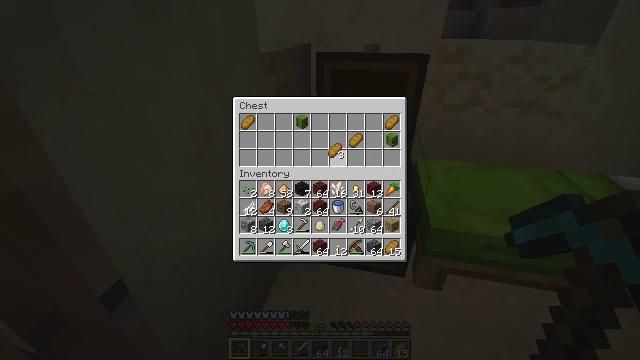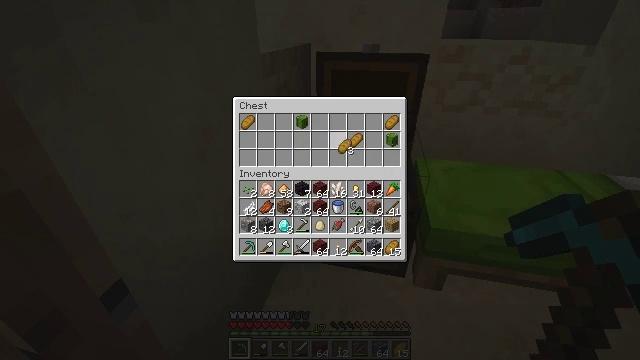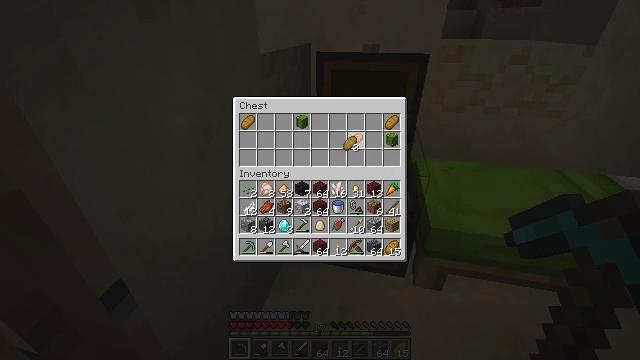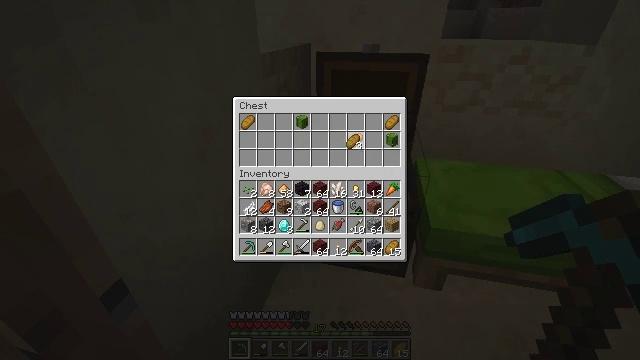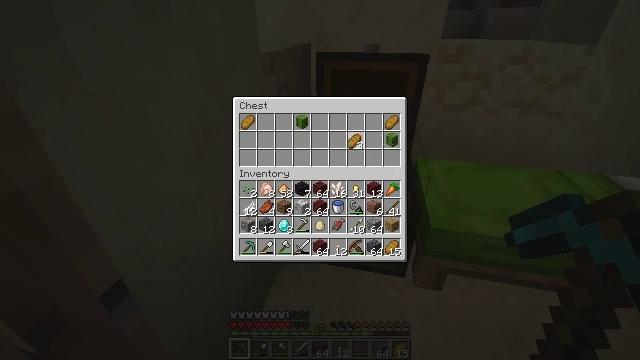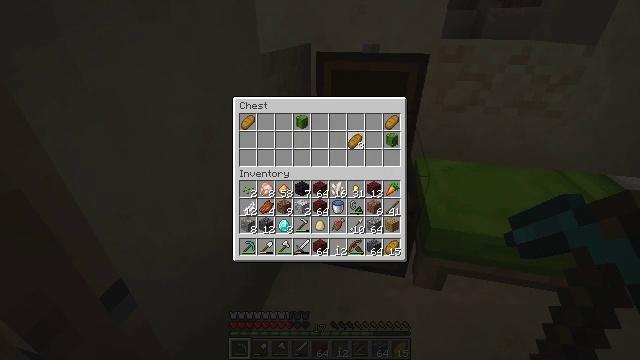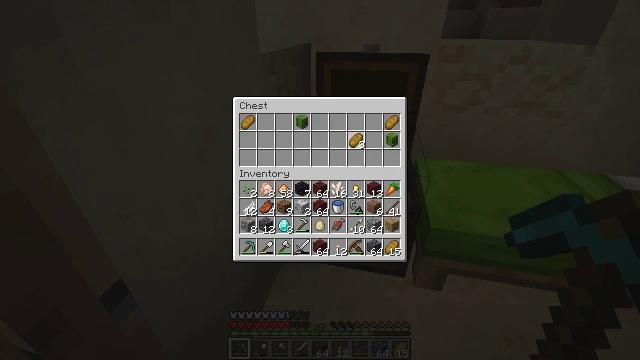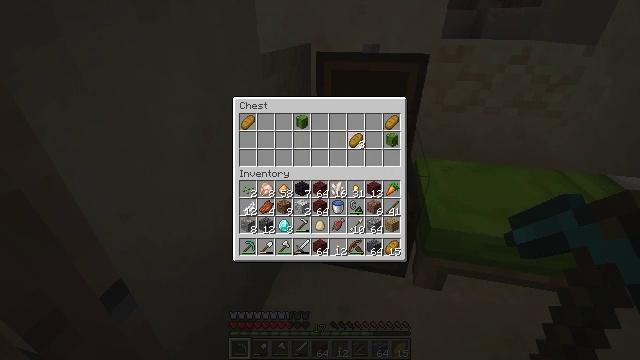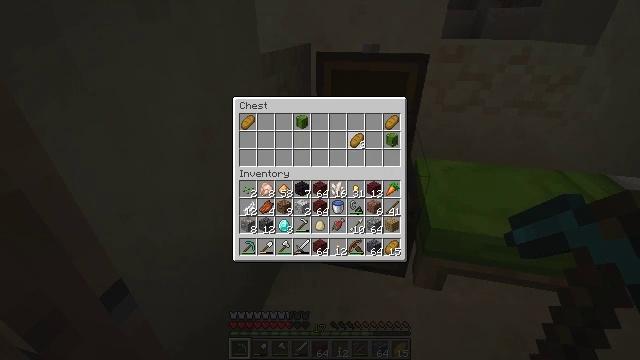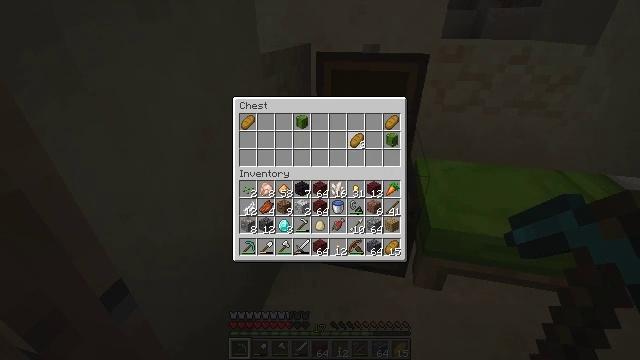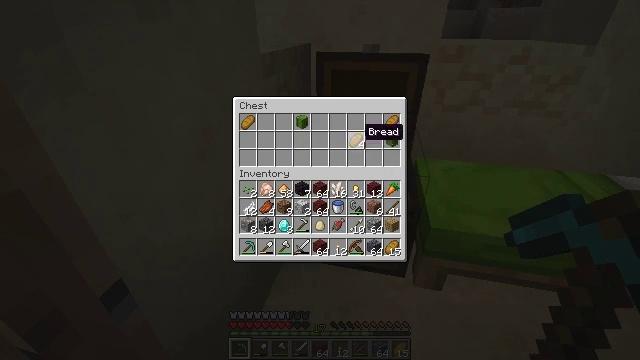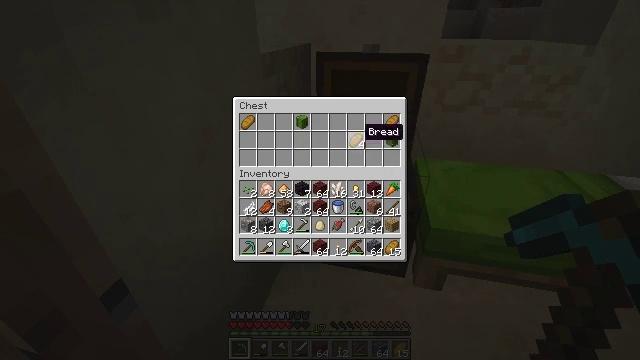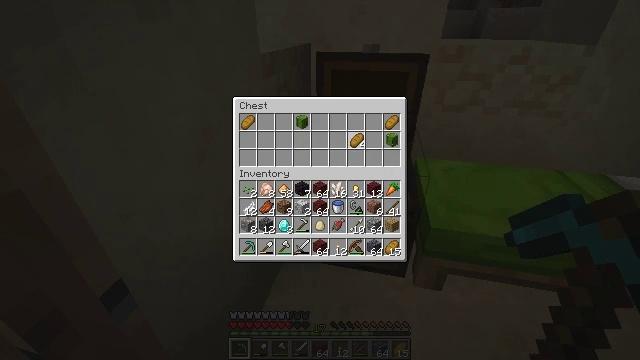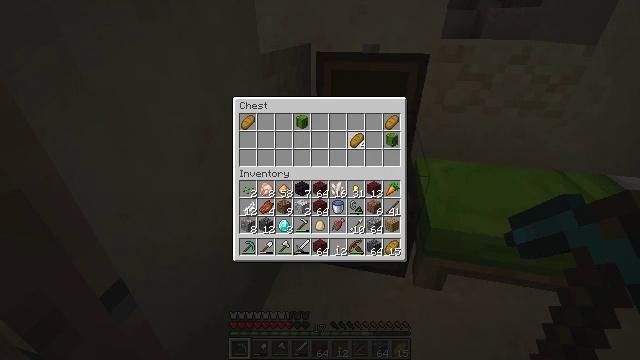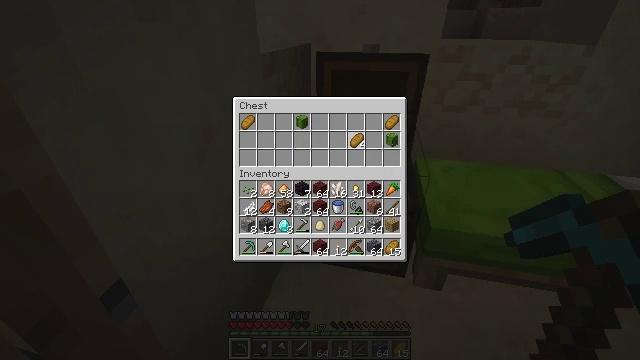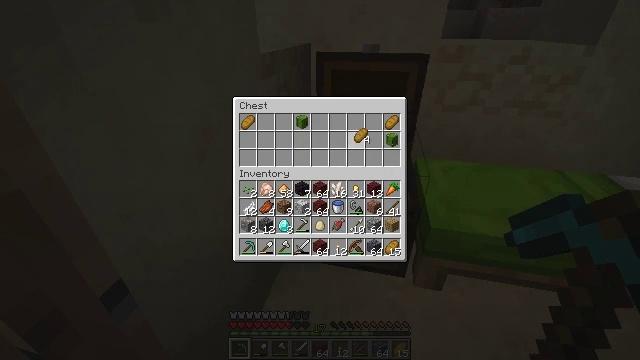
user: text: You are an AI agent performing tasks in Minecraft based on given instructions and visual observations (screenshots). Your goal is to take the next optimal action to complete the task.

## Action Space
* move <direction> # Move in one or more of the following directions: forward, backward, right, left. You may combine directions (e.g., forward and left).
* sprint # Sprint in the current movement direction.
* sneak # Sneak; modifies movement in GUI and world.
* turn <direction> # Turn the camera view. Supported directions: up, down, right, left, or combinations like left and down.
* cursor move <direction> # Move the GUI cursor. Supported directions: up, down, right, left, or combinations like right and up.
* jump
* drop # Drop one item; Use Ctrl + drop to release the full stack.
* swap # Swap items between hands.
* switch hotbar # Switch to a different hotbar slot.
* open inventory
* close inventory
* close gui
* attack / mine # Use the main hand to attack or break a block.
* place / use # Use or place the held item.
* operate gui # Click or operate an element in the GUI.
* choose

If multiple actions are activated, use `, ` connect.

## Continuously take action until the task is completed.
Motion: motion action
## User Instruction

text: Collect a hay block for crafting.
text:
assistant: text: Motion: cursor move right
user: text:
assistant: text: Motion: no_op
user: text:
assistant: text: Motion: no_op
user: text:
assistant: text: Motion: no_op
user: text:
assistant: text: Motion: no_op
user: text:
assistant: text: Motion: no_op
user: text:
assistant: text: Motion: operate gui
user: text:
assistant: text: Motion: operate gui
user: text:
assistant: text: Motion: operate gui
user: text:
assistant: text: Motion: no_op
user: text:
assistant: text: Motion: no_op
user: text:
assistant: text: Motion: operate gui
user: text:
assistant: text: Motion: operate gui
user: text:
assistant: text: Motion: operate gui
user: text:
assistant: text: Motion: no_op
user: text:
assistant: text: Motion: cursor move right
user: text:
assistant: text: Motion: no_op
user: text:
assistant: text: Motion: no_op
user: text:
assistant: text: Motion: no_op
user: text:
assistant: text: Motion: no_op
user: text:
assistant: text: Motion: no_op
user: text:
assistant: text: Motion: no_op
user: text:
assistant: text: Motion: operate gui
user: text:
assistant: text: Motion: operate gui
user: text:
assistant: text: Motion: operate gui
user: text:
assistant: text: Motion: operate gui
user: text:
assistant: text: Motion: no_op
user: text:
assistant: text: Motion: no_op
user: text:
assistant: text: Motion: no_op
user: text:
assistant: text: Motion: operate gui